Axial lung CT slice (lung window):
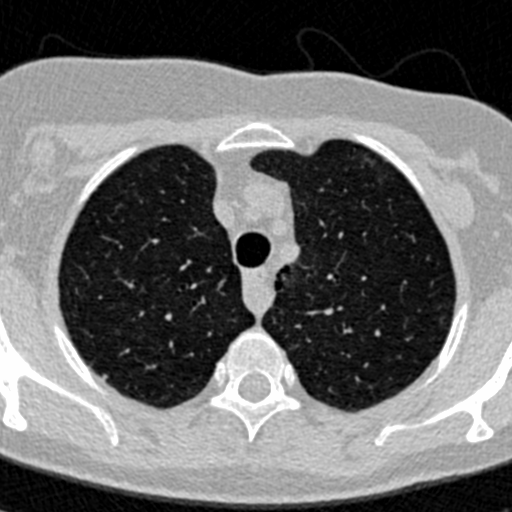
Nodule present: yes
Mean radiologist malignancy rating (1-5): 3